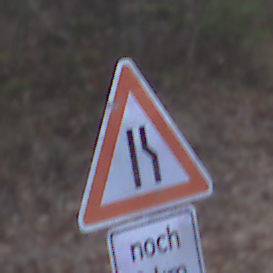
Verkehrszeichen: EinseitigVerengteFahrbahnRechts
Zusatzzeichen unten: LaengeEinerStrecke4
Umgebung: Outdoor, Nature
Tageszeit: MorningAfternoon
Wetter: Overcast
Licht: Natural
Jahreszeit: Winter
Kontrast: LowContrast